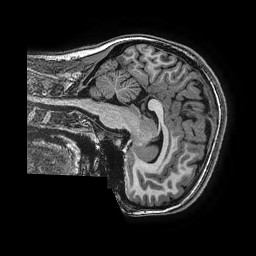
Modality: T1w
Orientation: sagittal
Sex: female
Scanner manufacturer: ge
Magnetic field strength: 3 T
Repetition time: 0.0077 s
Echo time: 0.003436 s